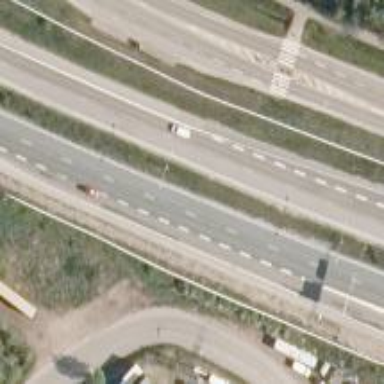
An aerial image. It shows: Asphalt motorway.